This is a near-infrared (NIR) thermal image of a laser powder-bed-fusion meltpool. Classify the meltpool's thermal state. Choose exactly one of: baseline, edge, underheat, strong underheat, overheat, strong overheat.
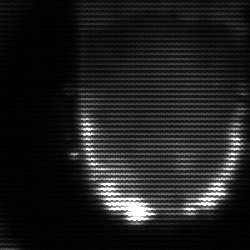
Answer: baseline